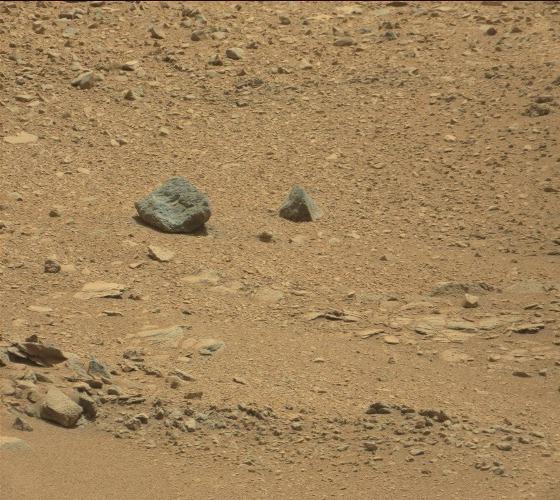
Terrain classes present: Gravel / Sand / Soil, Rock, Shadow